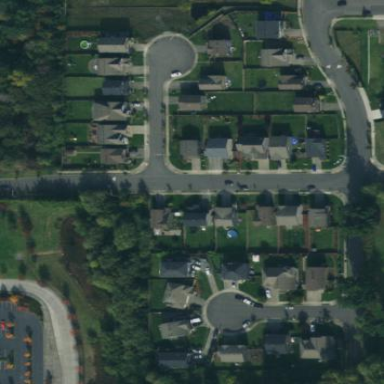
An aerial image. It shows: This residential area consists of single-family homes.